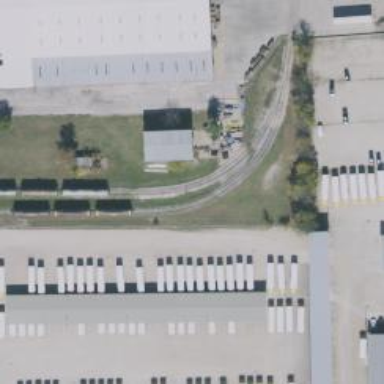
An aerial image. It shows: Disused railway siding.